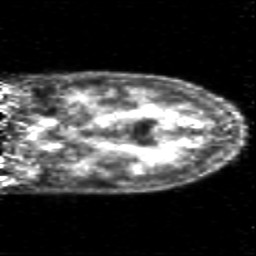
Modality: PET
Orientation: coronal
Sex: female
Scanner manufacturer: siemens